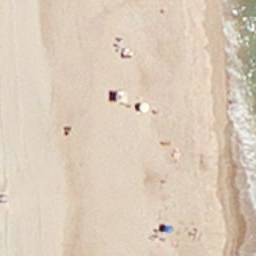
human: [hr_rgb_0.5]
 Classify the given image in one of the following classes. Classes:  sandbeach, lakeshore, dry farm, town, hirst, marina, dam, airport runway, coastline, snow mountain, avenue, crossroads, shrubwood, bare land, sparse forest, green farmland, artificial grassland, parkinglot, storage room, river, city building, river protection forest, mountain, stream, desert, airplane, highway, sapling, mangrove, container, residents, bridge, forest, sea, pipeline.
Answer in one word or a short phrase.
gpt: sandbeach